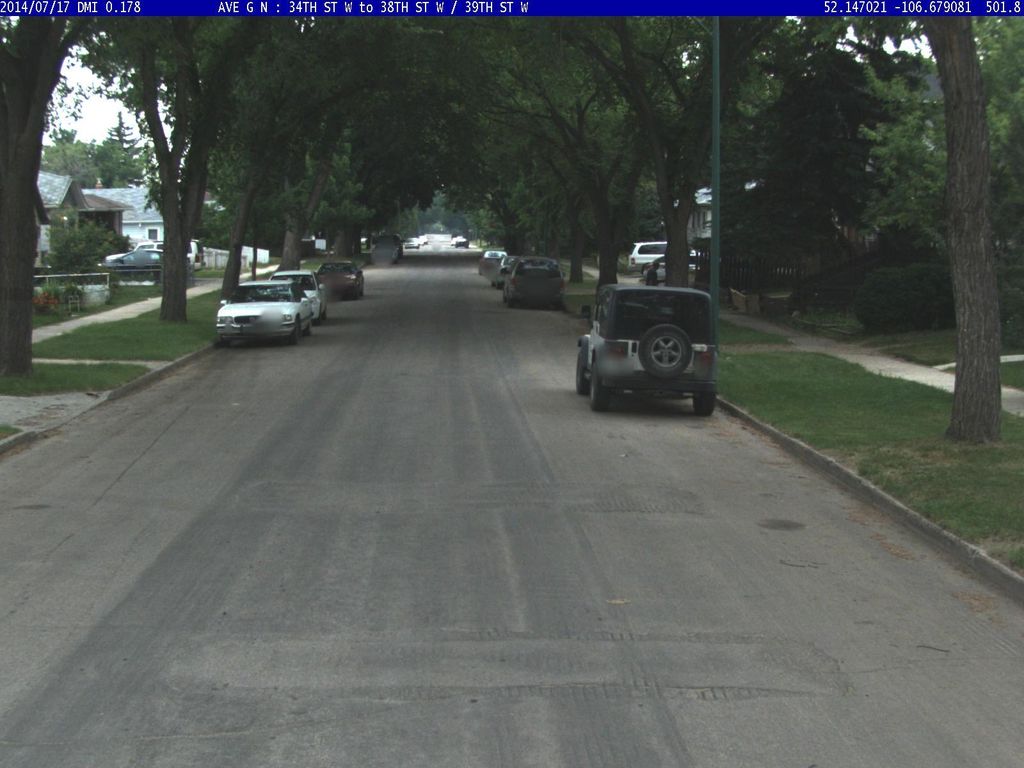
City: saskatoon